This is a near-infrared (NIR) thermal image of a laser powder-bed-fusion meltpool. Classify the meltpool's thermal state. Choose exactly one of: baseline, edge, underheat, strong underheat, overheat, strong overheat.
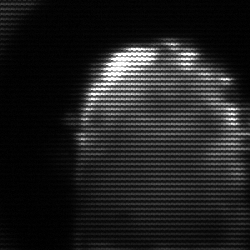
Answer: baseline